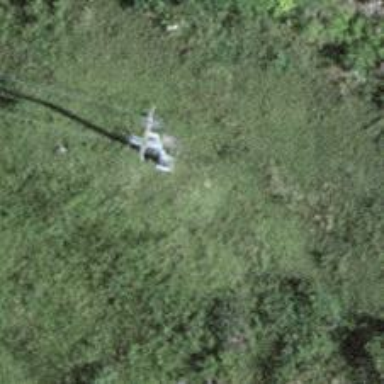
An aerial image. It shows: Pylon used for aerialway.